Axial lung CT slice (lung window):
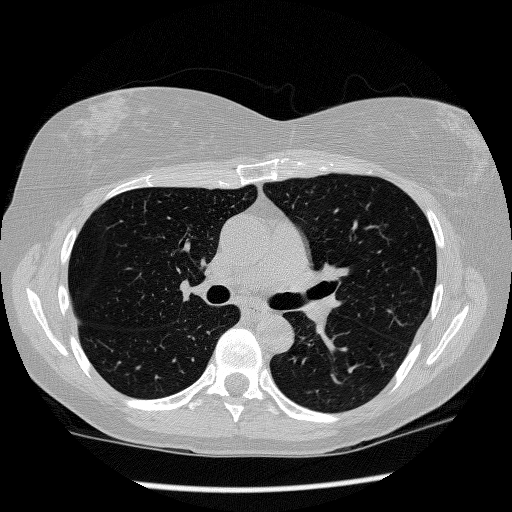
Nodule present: no